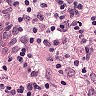
Metastatic tissue present: yes